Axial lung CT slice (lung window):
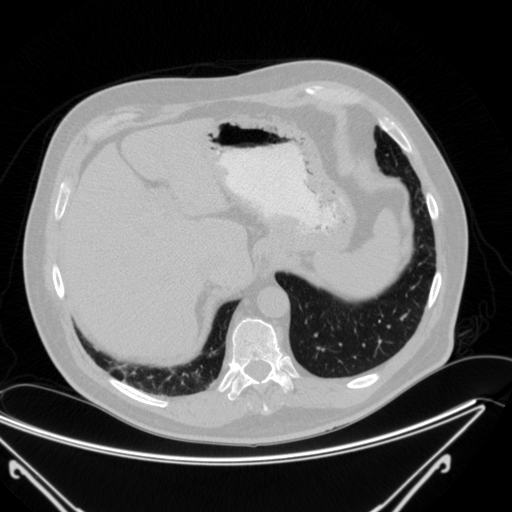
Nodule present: no